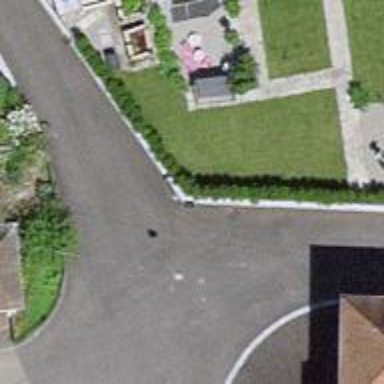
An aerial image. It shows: Residential road.